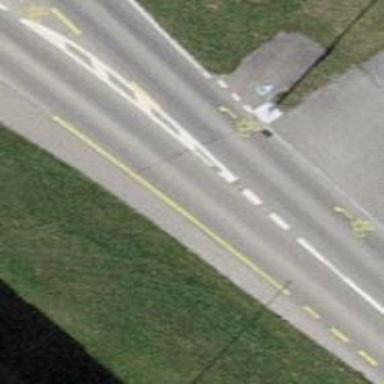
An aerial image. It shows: Asphalt cycleway.